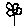
Label: flower